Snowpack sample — Loveland Pass, Silver Plume, Colorado, USA (12/14/25, 10:50 AM MST)
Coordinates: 39.664, -105.882
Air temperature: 36 °F
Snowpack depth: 67 cm
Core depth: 10 cm
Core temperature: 50 °F
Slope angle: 6°, slope face: 326°
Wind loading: low
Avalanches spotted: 0
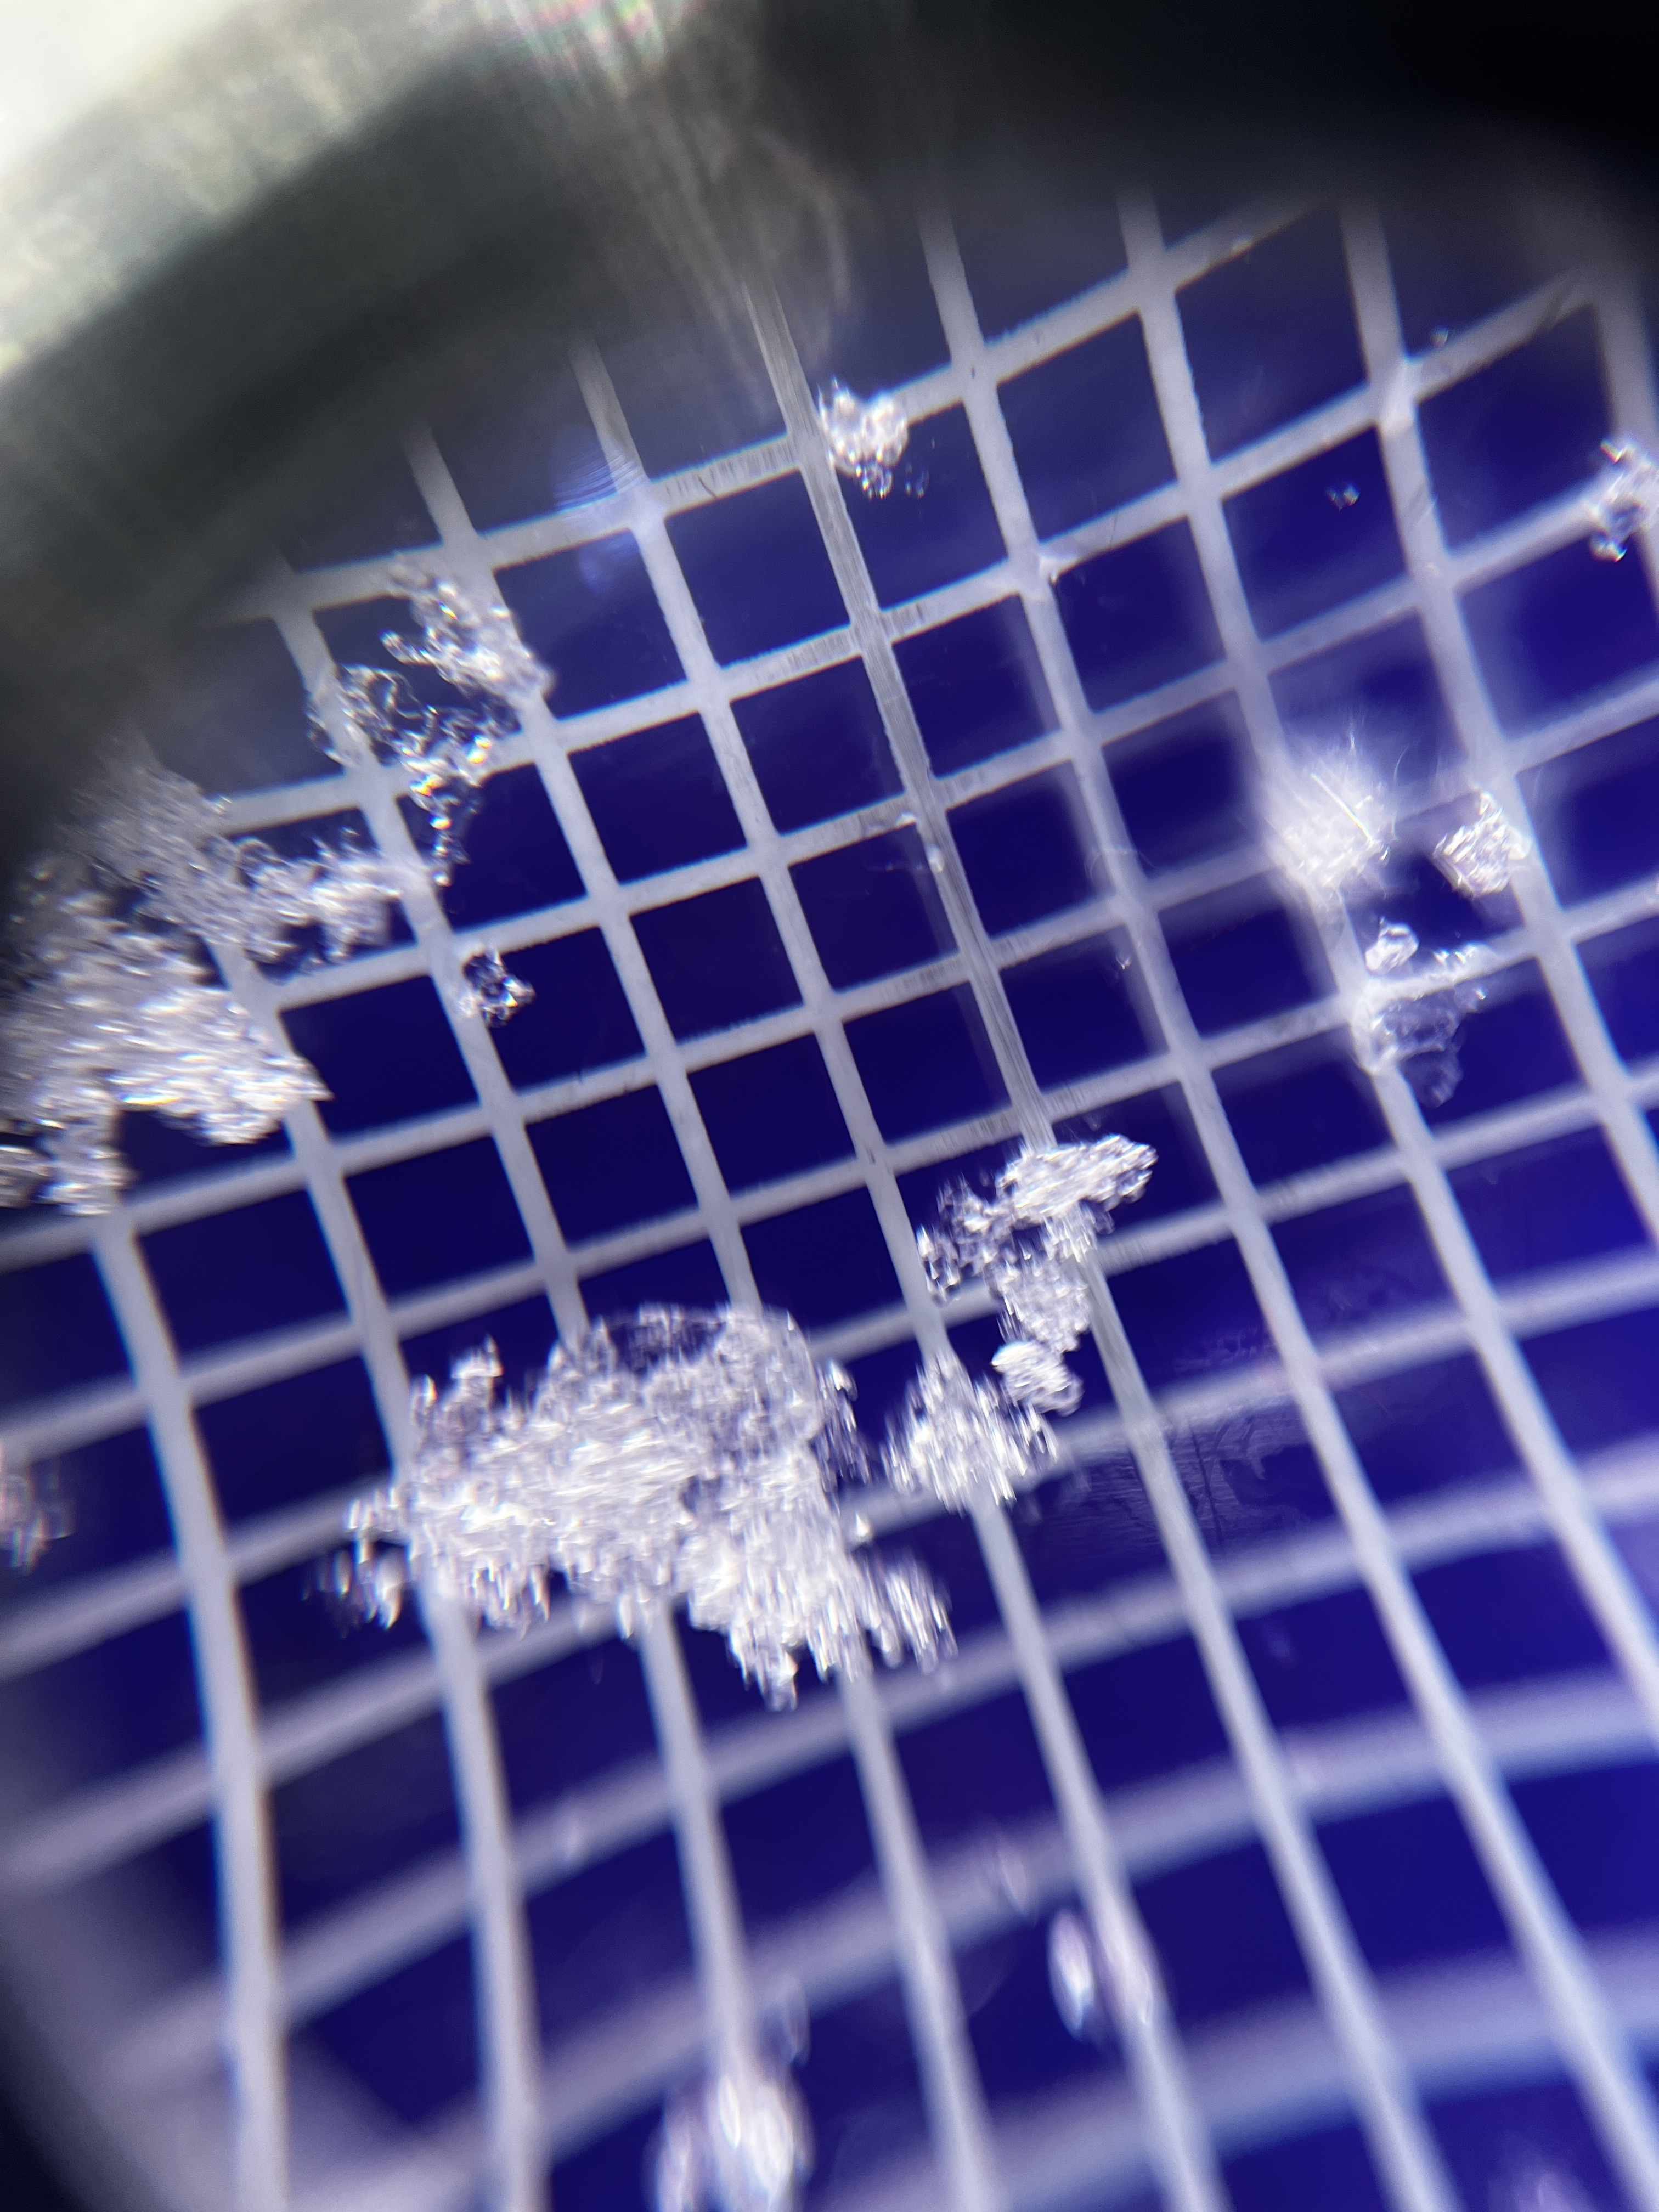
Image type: magnified_profile
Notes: No avalanches spotted, very late start to the season with minimal snowpack